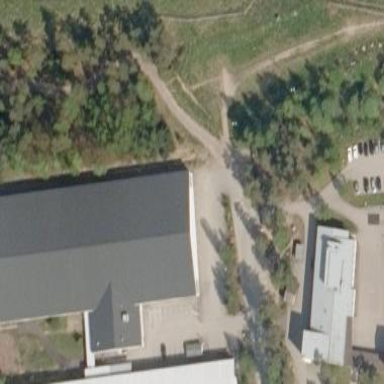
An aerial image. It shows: Parking area with surface.